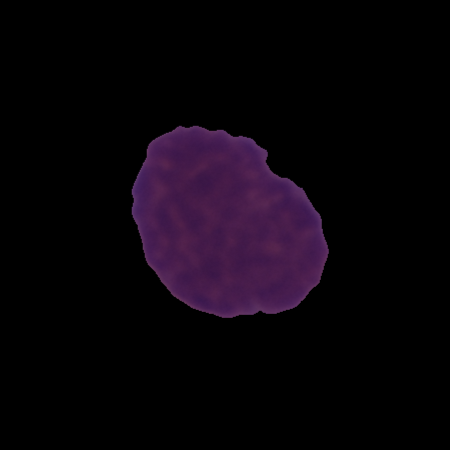
Label: healthy